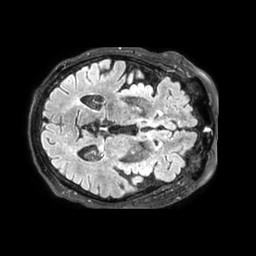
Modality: FLAIR
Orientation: axial
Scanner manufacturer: philips
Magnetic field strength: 3 T
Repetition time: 4.8 s
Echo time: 0.34 s